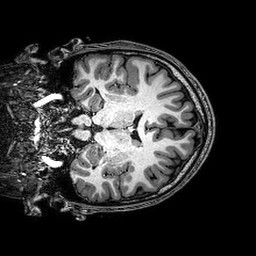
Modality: T1w
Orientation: coronal
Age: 22
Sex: male
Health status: healthy
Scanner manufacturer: philips
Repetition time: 0.00817 s
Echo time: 0.00376 s